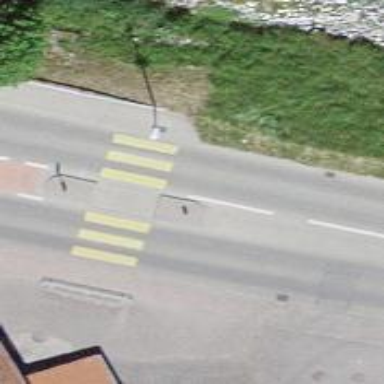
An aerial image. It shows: Crossing road.